Question: I'm having trouble resizing my template to look the same as IE.
I'm trying to make the div called face 3 and face4 scale on both IE and firefox but I just can't . If an div fit perfectly well on Firefox . then it would go over on IE . Can someone please help me .

### CSS
'''
.face1 {
text-align: center;
background-color: #AAAAAA;
height: 450px;
width: 390px;
position: absolute;
left: 520px;top:100px;
border-style:solid;
border-color:#1BE968;
border-width:35px;
}
.face3 {
text-align: center;
background-color: #DDDDDD;
width: 300px;
position: relative;
left: 10px;top:0px;
text-align: center;
color: #FFFFFF;
font-family: Arial;
font-size: 33px;
}
.face4 {
text-align: center;
background-color: #DDDDDD;
width: 50px;height:30px;
position: absolute;
left: 290px;top:200px;
text-align: center;
color: #CCCCCC;
font-family: Arial;
font-size: 33px;
}
'''
### HTML
'''
<div class="face1">
<div class="face3">24 x 7 customer web supprt</div>
<div class="face4">supprt</div>
</div>
'''
Demo at <URL>
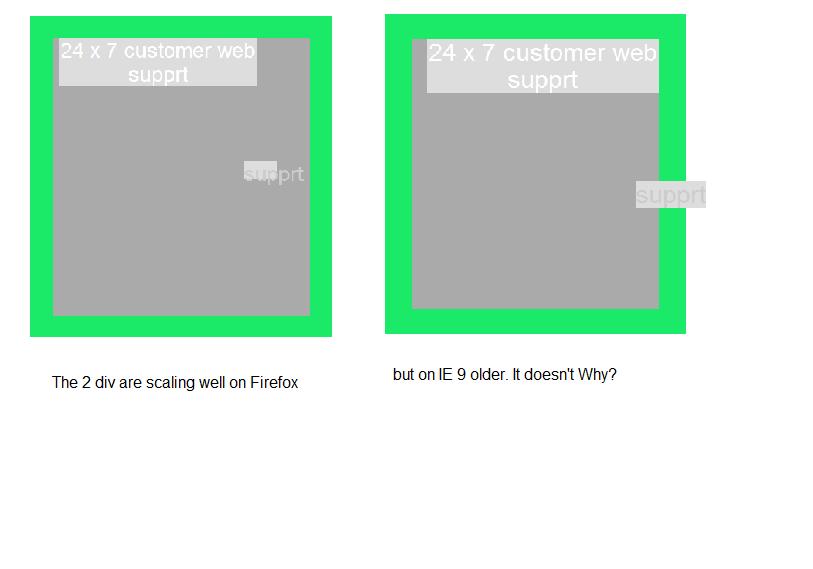
Answer: Opening <URL>.
To remedy this, make this the first line of your HTML file (no whitespace or characters before it!)
'''
<!document html>
'''